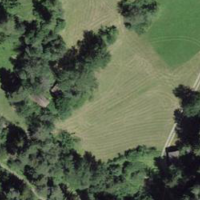
EUNIS habitat code: 45
Species observed at this site:
Lathyrus vernus